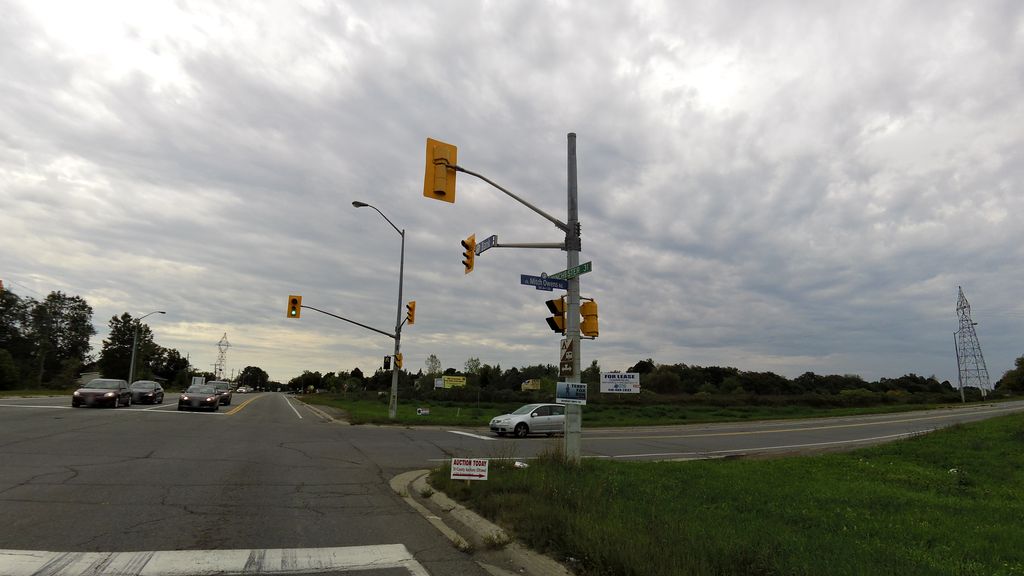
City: ottawa-gatineau